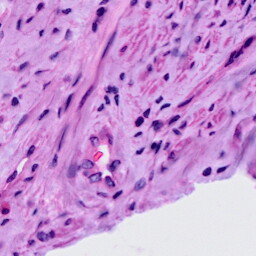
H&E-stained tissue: Cervix